Question: I was curious, a googolplex is '(10^10)^100' (: '10^(10^100)') And I want to calculate this. How can I accomplish this?
In 'C#' using the following code:
'Console.WriteLine(Math.Pow(Math.Pow(10, 10), 100));'
Literately produced the following result:
'Infinity'

Also, is it 'Math.Pow(Math.Pow(10, 10), 100)' or 'Math.Pow(10, Math.Pow(10, 100))' for a googolplex?
I understand that even if something like this is possible to calculate (Which I'm sure it isn't on your everyday computer) it will most likely take an infinite amount of time to complete.
I really need to get out more...
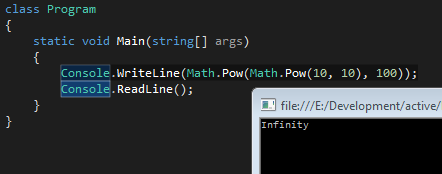
Answer: To write out a googolplex it would take more surface area than we have on the earth and each zero could be the size of an atom.
Check out this <URL> on the size of a googolplex.
FTA:
> At today's speed, the program will run for 3.125*10^85 years.